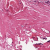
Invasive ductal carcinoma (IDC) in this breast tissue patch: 0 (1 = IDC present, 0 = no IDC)